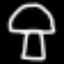
Label: mushroom